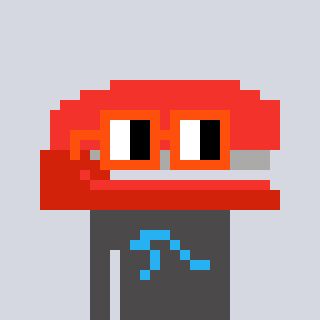
a pixel art character with square orange glasses, a stapler-shaped head and a grayscale-colored body on a cool background